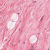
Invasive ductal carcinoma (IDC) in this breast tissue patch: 0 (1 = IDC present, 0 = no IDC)